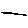
Label: line